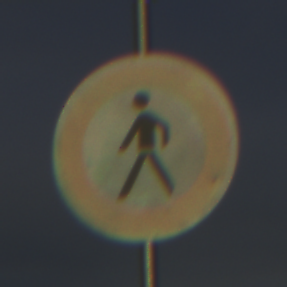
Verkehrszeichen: VerbotFussgaenger
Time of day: SunriseSunset
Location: Outdoor (Nature)
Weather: PartlyCloudy
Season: NotSpecified
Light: Natural